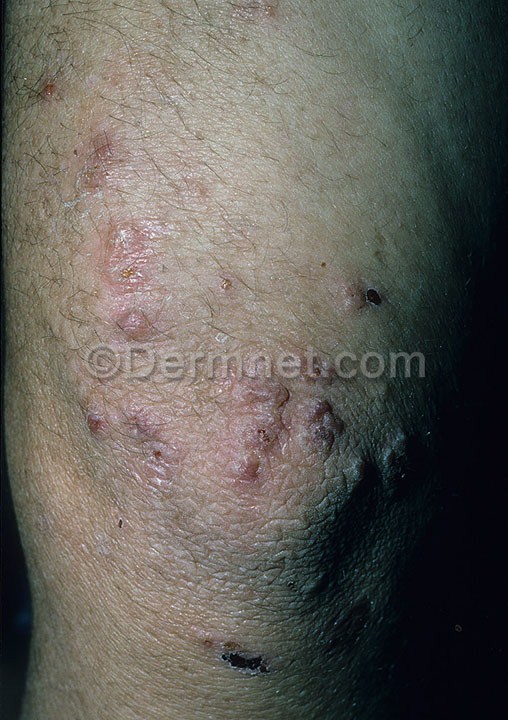
Disease: Bullous Disease Photos